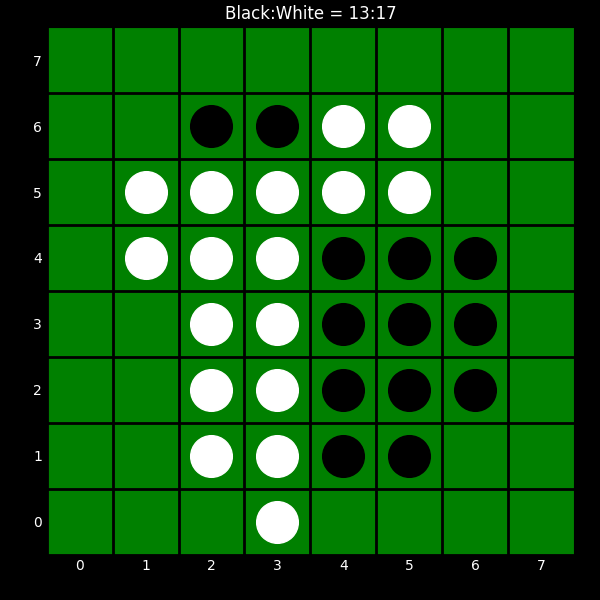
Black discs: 13
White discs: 17